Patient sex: M
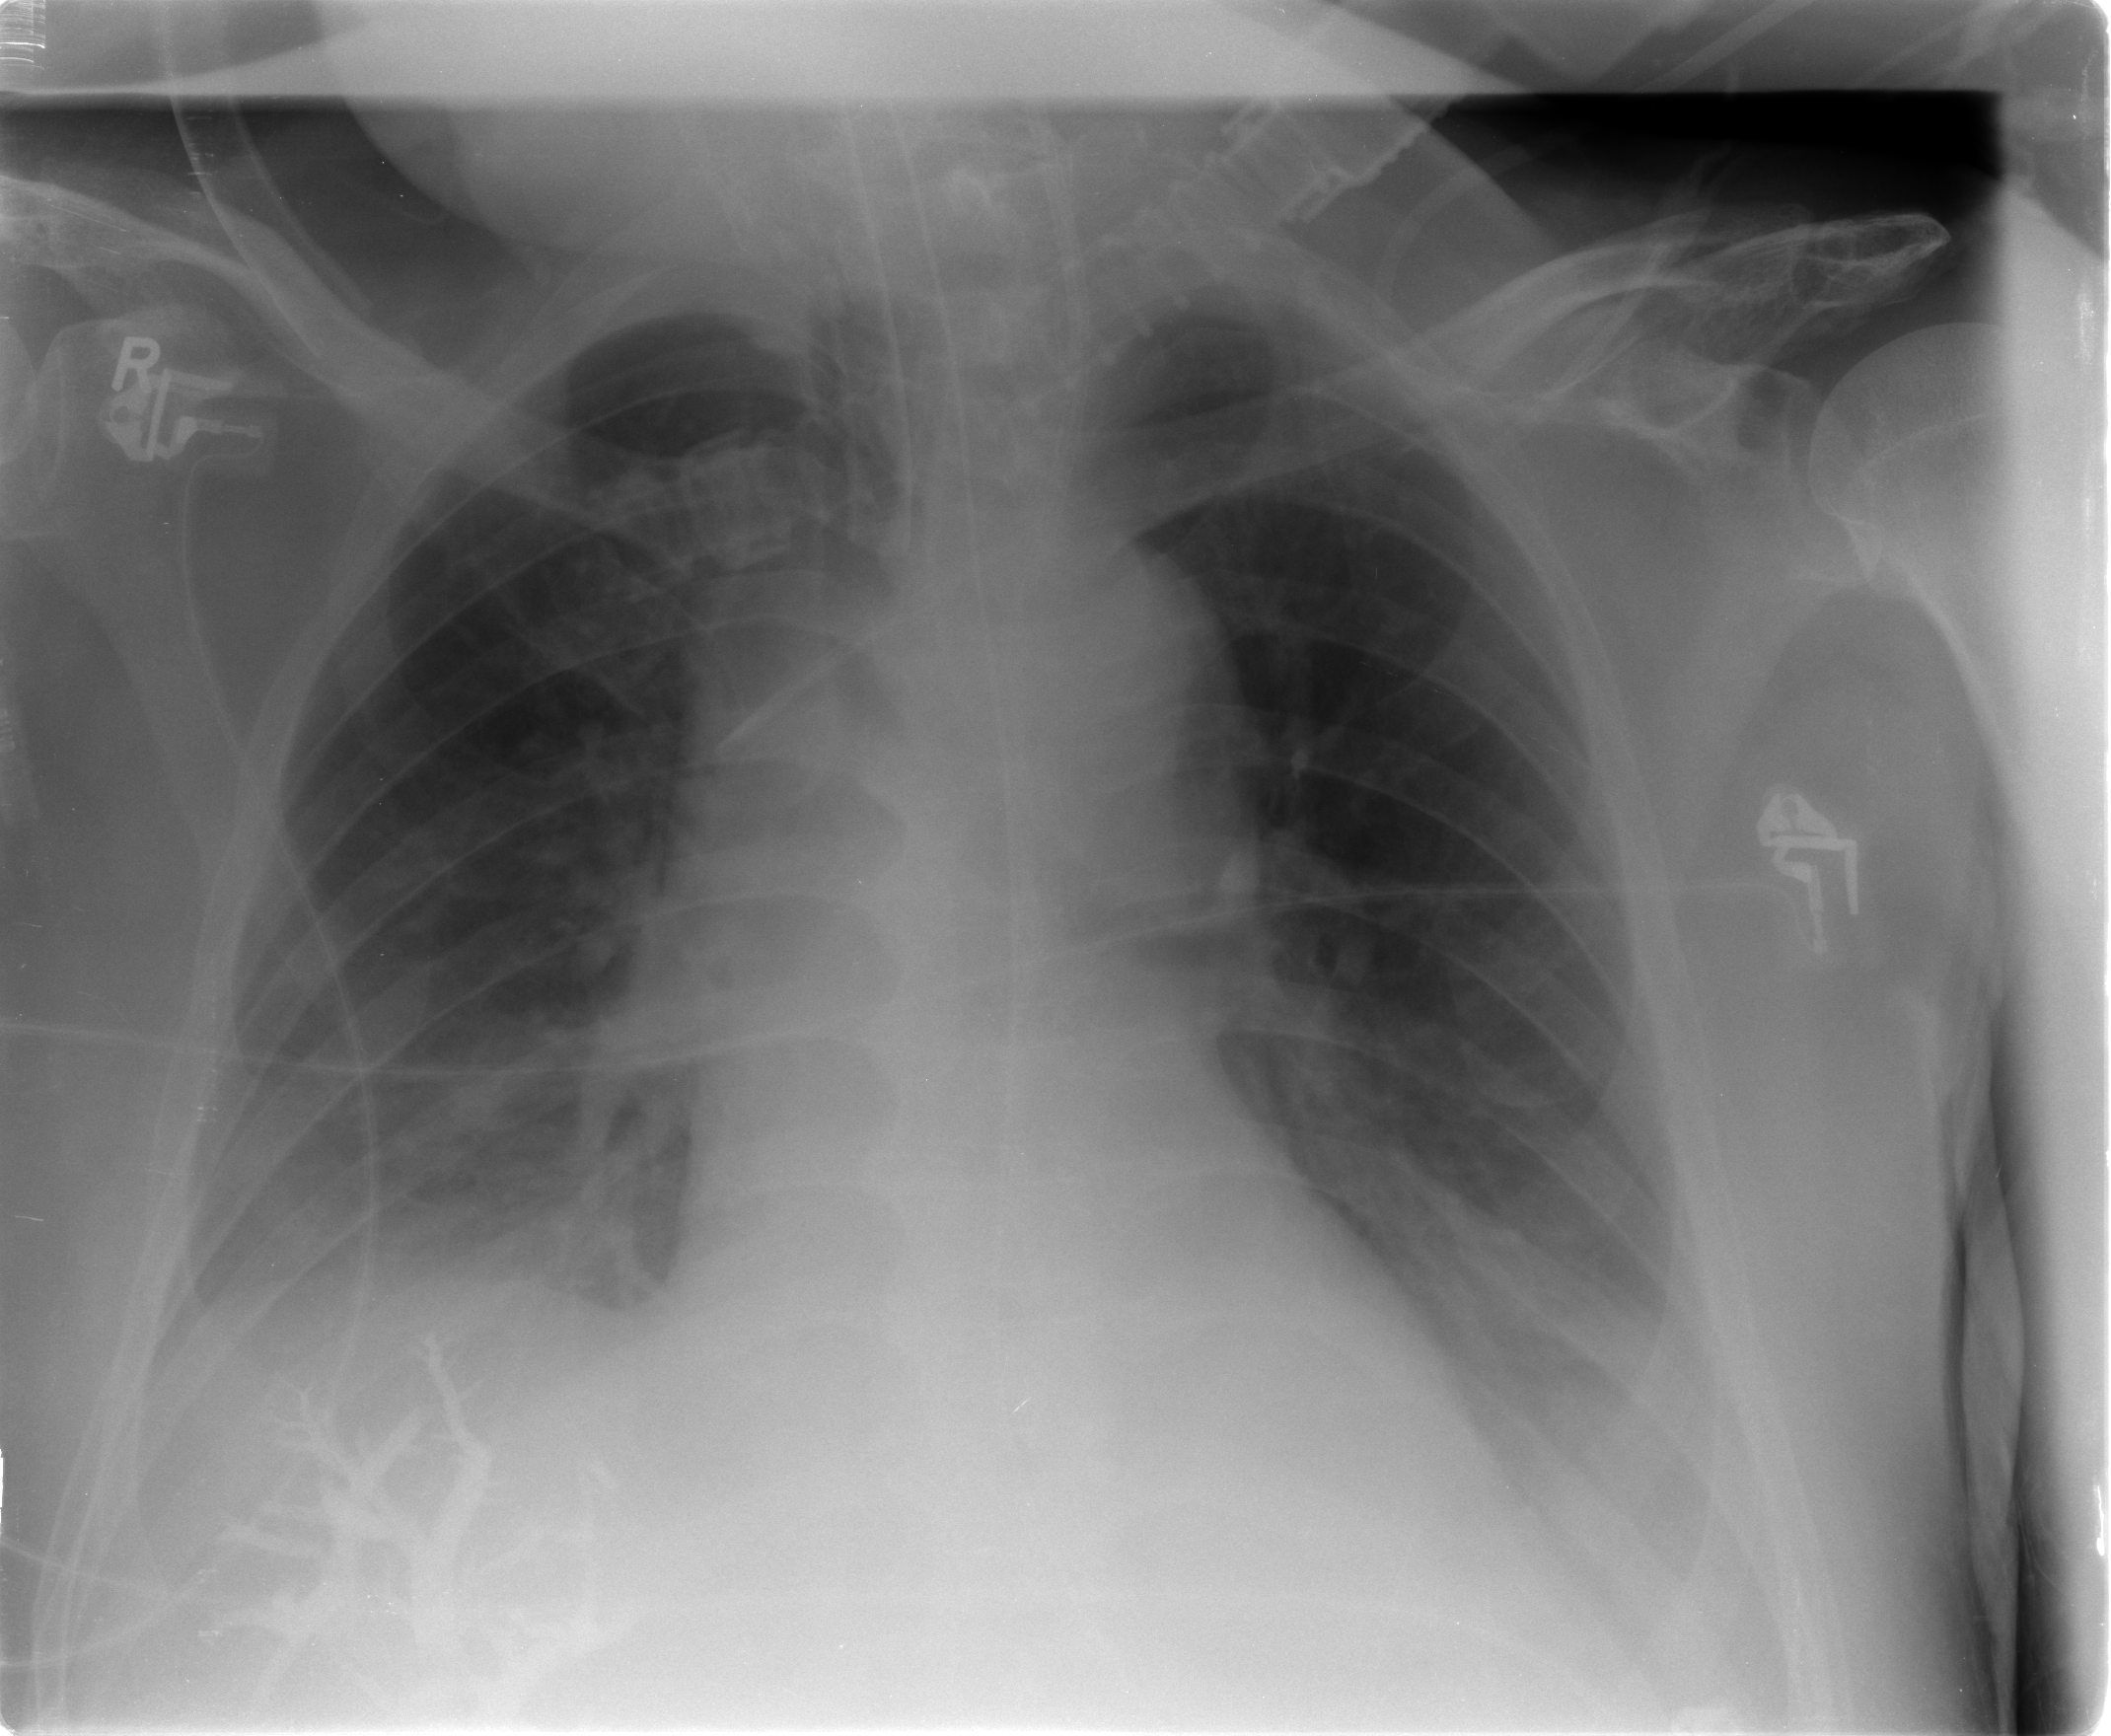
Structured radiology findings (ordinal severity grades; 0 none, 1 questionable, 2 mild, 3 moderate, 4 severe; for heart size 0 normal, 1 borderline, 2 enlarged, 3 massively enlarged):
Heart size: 0
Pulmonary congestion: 2
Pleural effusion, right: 2
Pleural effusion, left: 2
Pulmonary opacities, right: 0
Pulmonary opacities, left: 0
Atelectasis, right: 2
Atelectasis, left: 2